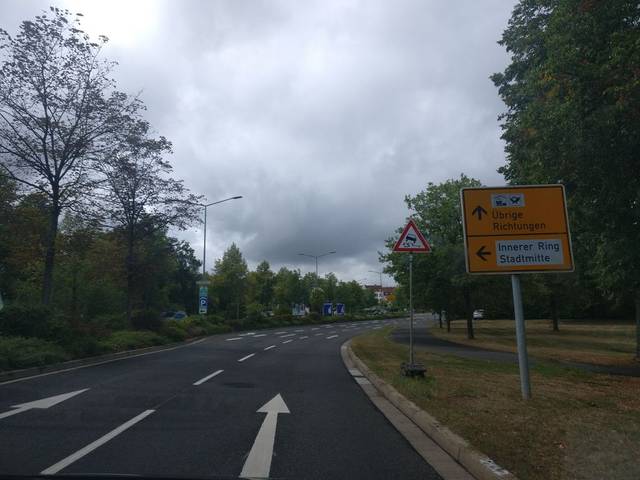
Region: Germany
Coordinates: 49.327, 7.344